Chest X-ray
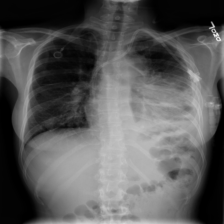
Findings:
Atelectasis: positive
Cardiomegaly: negative
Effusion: positive
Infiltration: positive
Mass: positive
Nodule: positive
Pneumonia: negative
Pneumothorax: negative
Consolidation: positive
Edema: negative
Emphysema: negative
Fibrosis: negative
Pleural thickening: negative
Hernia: negative